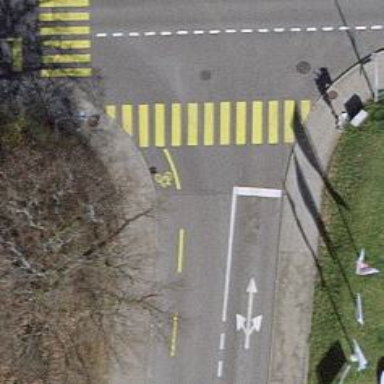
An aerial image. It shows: Residential road with cycle lane on the left.